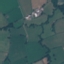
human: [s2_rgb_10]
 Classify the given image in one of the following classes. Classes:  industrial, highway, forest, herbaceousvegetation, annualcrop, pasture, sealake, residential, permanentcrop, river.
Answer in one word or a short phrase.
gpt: Pasture